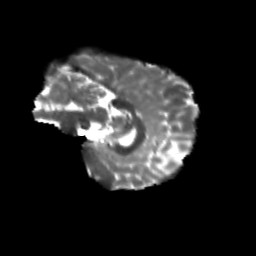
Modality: T2w
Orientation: sagittal
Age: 10
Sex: male
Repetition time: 9.512 s
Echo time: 0.089 s